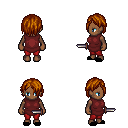
a pixel art fantasy rpg character, female body template, human, dark skin, maroon tunic, red pants, brunette bangs hairstyle, black slippers, dagger, four views (front, back, left, right), 2x2 character sprite sheet, small pixel art, hard edges, no anti-aliasing